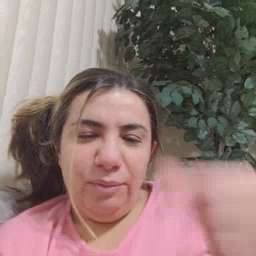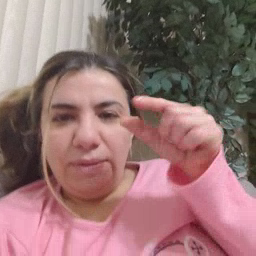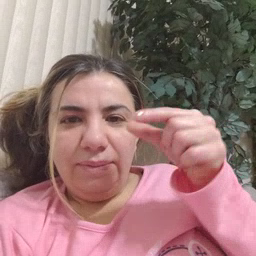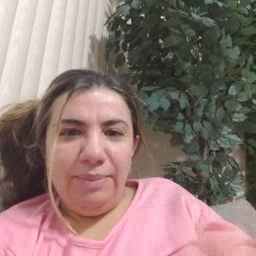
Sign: green